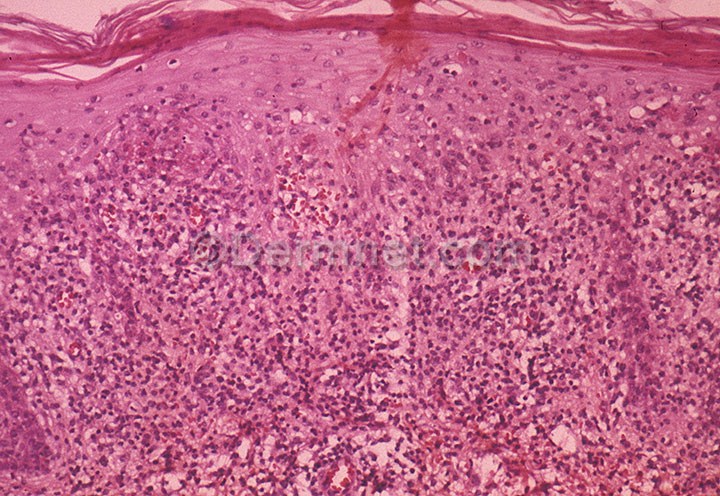
Disease: Psoriasis pictures Lichen Planus and related diseases